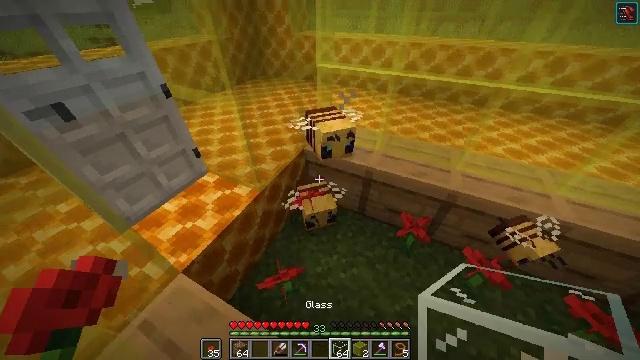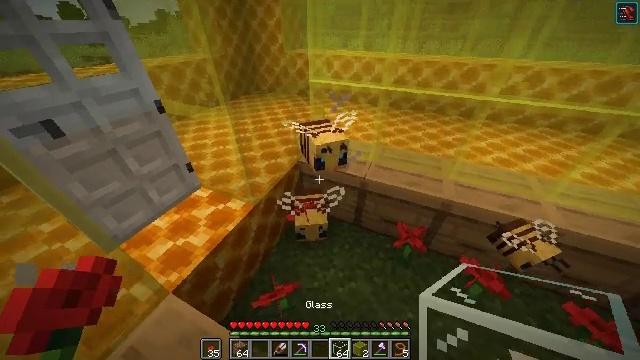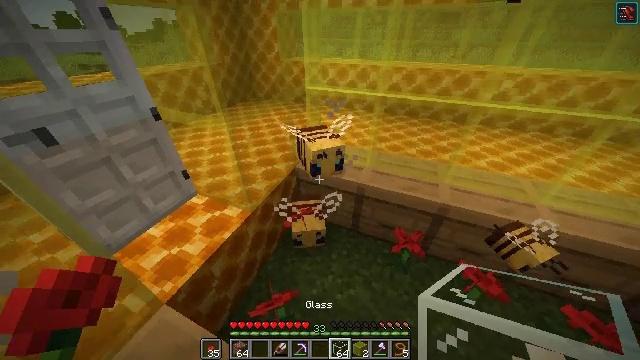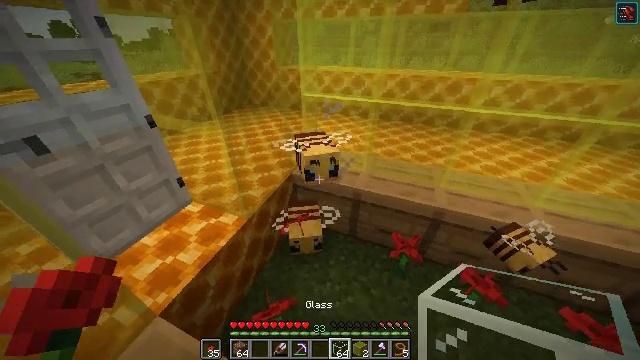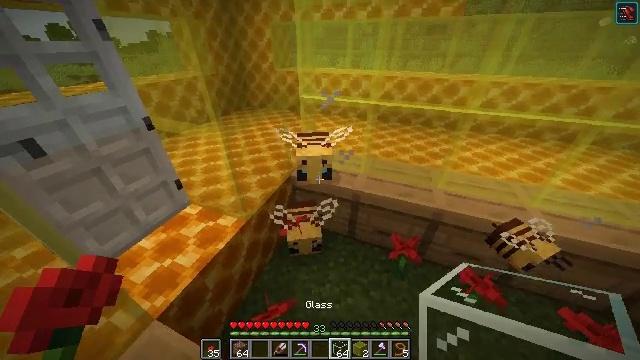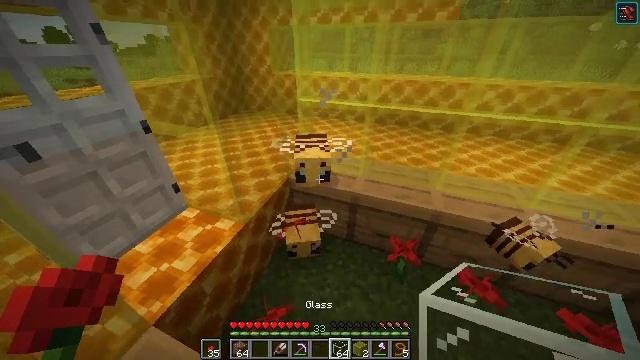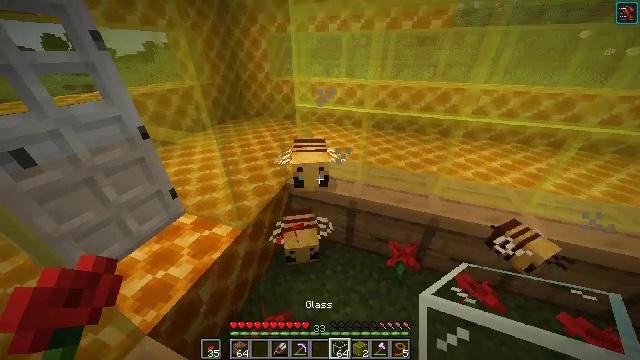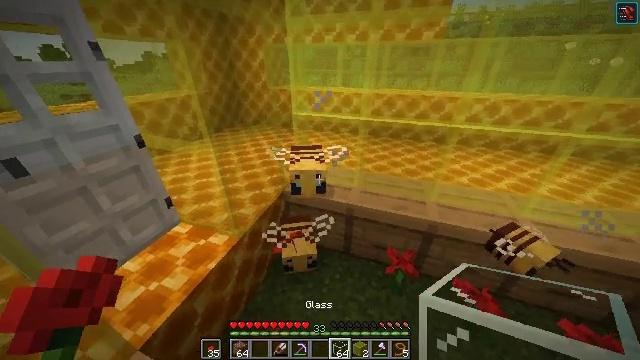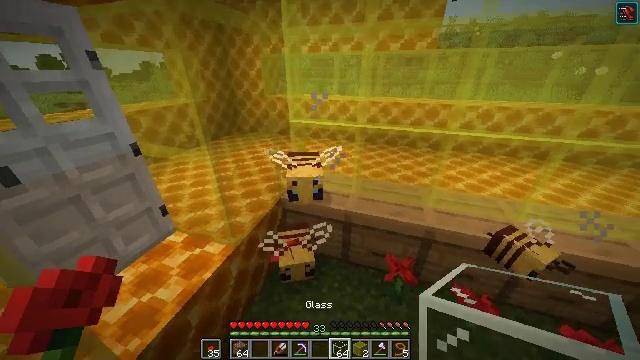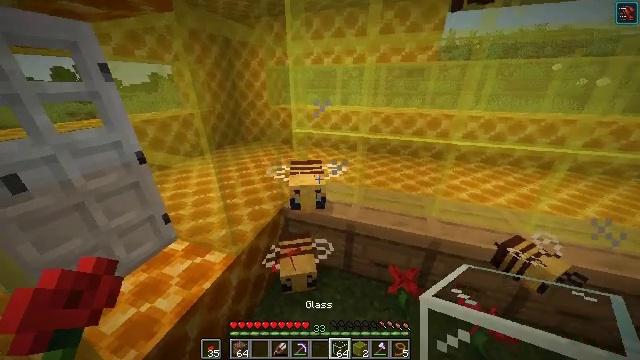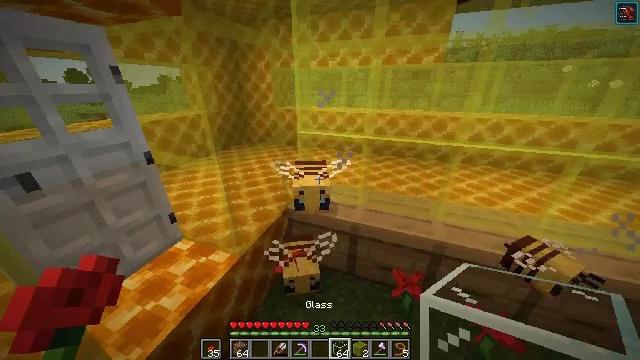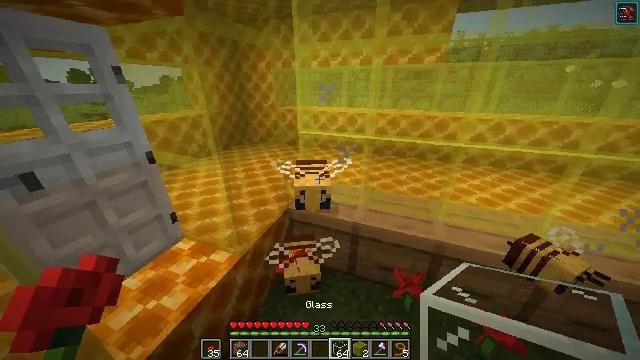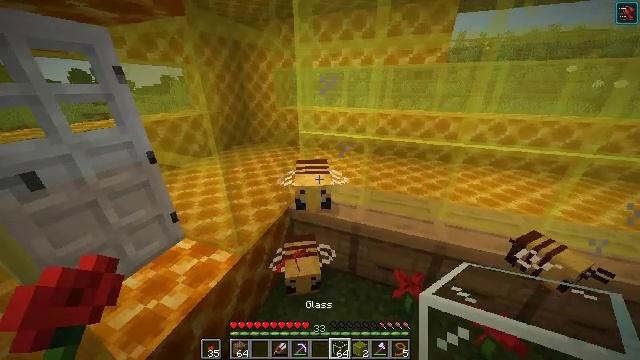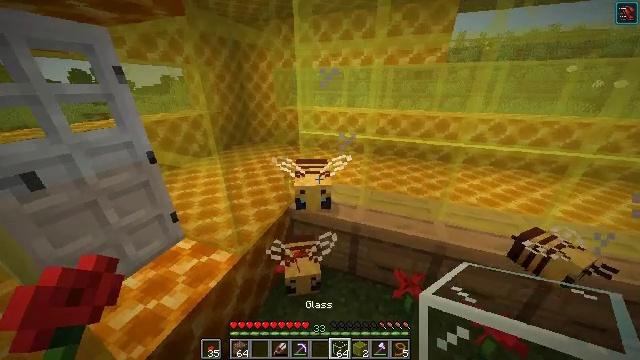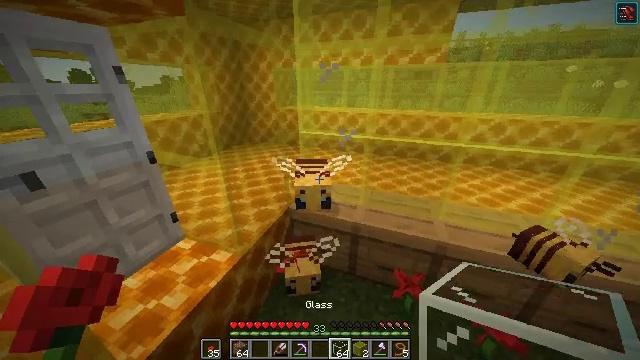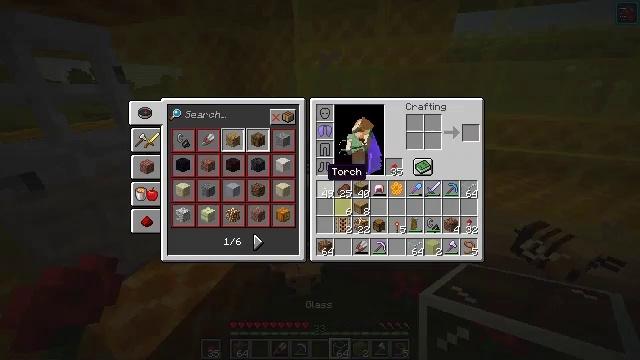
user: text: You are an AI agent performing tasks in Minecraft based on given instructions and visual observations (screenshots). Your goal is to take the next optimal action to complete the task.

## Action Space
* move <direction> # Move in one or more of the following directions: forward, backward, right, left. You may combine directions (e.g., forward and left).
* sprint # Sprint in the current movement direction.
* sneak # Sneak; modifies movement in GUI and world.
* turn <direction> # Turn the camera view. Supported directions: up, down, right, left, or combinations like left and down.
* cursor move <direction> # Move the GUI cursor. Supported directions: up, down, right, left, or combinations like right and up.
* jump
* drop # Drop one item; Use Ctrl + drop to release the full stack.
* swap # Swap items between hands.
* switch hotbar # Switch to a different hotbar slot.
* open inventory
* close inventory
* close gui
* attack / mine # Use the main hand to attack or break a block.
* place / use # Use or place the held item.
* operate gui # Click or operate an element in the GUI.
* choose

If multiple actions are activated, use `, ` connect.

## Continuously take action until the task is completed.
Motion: motion action
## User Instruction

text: Mine the yellow stained glass pane to remove it.
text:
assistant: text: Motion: turn right and up
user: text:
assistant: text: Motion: turn right and up
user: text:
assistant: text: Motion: turn right and up
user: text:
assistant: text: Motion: no_op
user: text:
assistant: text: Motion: no_op
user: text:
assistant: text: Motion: turn up
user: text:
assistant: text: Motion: turn up
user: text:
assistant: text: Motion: turn up
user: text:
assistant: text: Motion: turn up
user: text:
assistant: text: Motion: turn left
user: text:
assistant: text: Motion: no_op
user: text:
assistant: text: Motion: no_op
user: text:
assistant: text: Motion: no_op
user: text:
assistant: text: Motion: no_op
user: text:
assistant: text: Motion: open inventory
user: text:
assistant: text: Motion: open inventory
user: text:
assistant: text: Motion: cursor move right
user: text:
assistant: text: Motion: cursor move right
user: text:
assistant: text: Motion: cursor move right
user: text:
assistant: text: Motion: sneak, cursor move right
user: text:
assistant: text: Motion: sneak, cursor move right and down
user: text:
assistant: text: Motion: sneak, cursor move right and down
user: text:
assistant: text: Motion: sneak, cursor move left and up
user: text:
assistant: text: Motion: sneak, cursor move up
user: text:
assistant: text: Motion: sneak, cursor move up
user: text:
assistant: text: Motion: sneak
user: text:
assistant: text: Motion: sneak, cursor move left
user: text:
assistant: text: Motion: sneak
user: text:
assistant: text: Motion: sneak
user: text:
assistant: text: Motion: no_op